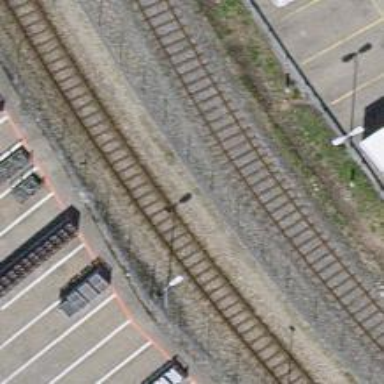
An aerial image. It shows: Single railway siding track.